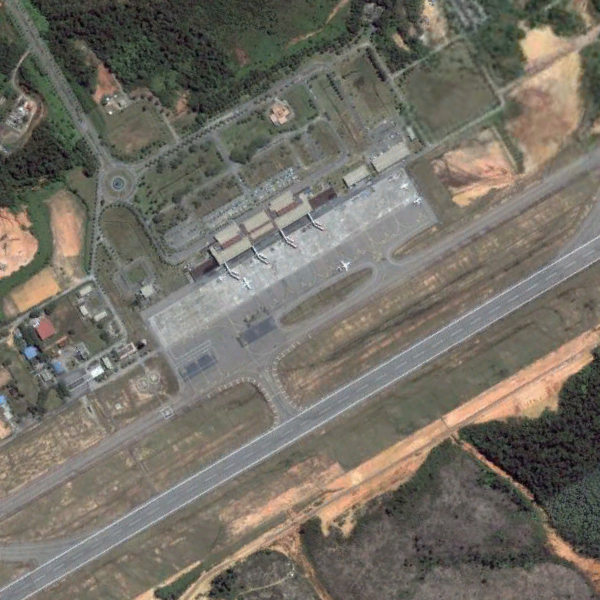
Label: Airport